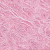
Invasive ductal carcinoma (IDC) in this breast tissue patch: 0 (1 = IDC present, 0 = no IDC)